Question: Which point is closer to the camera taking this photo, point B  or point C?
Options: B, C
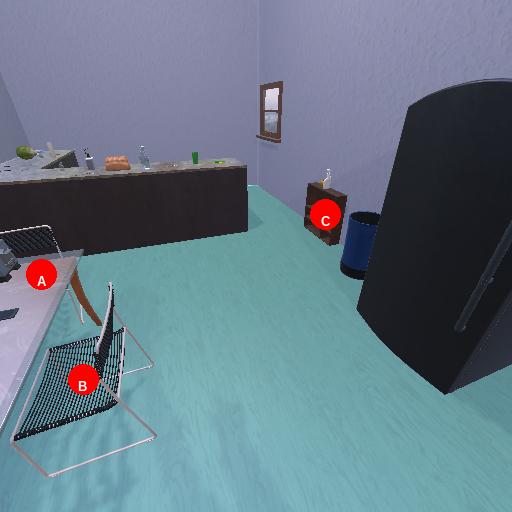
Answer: B